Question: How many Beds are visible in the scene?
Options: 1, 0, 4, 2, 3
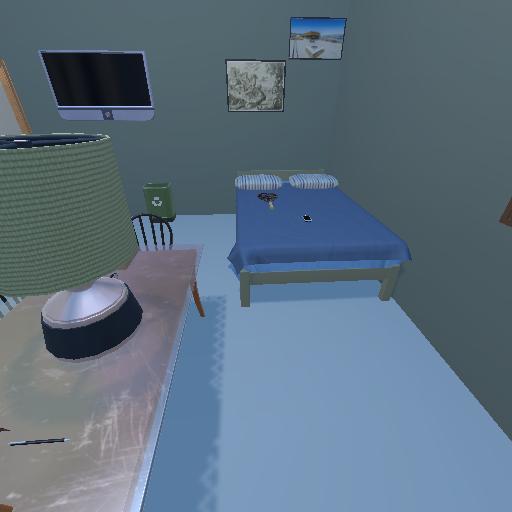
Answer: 1